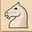
Piece: wN